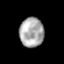
Tissue: prostate
Cell type: T cells
Senescence score: 0.3468
Nuclear area (px): 707
Mean DAPI intensity: 168.672